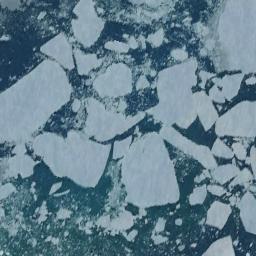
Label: sea_ice